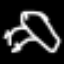
Label: frog